Field crop: tomato
Growth stage: 2
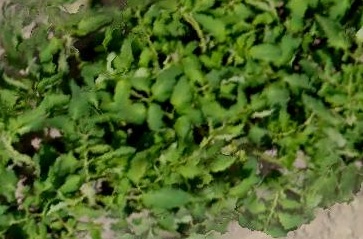
Species: tomato